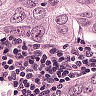
Metastatic tissue present: yes